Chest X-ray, AP view. Patient: 67 years old, sex M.
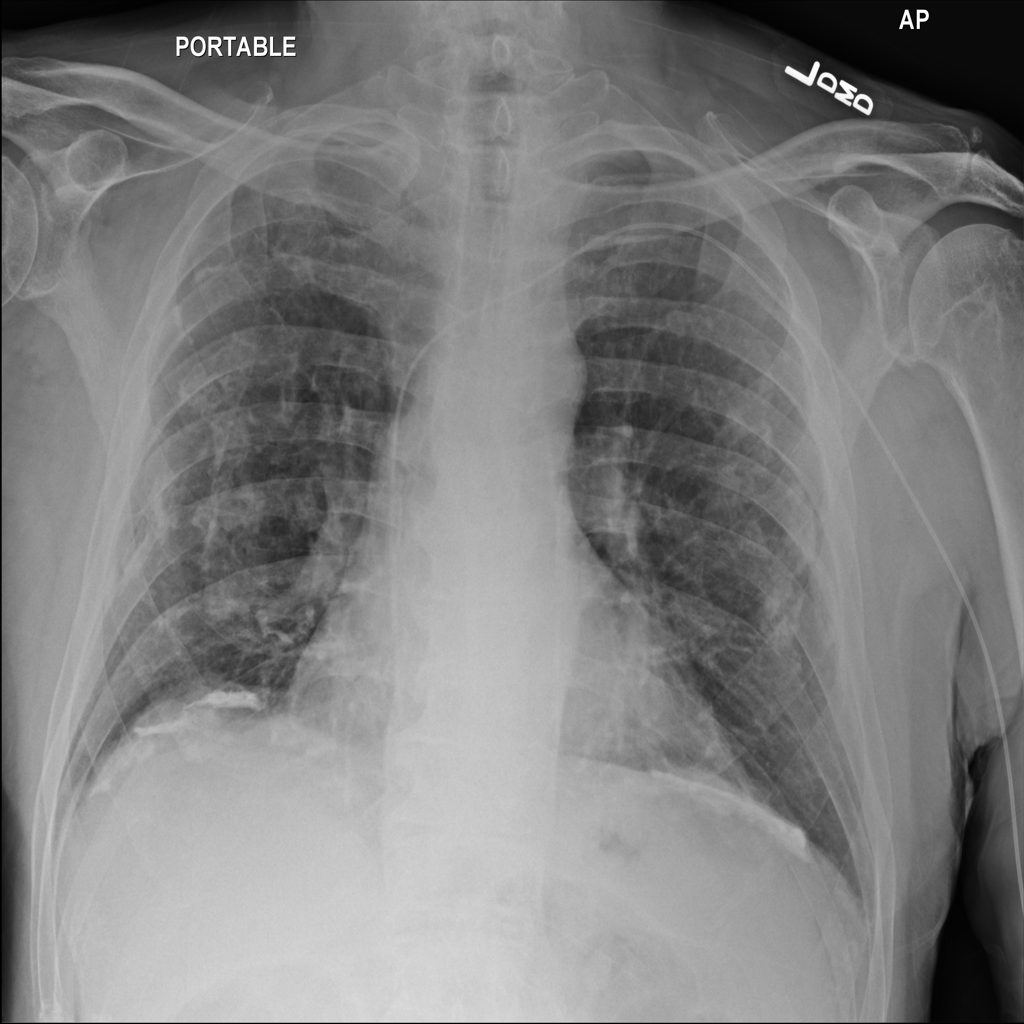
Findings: No Finding